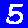
Digit: 5